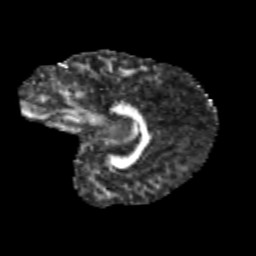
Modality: FA
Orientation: sagittal
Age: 9
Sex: female
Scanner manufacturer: siemens
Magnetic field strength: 3 T
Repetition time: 3.8 s
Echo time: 0.07 s